В вершинах правильного 17-угольника расположены 17 одинаковых линз. Оптические центры линз находятся точно в вершинах многоугольника, плоскости линз перпендикулярны одной из сторон, примыкающей к линзе. Фокусные расстояния линз равны $F=10~см$ и равны длине стороны 17-угольника. Одну из линз освещают параллельным световым потоком, направленным вдоль ее оптической оси. Оказалось, что один из лучей имеет замкнутую траекторию.
Определите радиус окружности, вписанной в эту траекторию. Рассмотрите два случая: все линзы собирающие; все линзы рассеивающие. Считайте все углы малыми, так что $\sin\alpha \approx \operatorname{tan}\alpha \approx \alpha$.
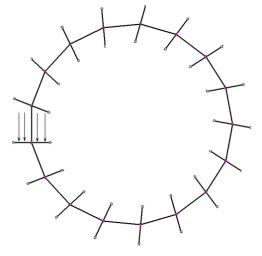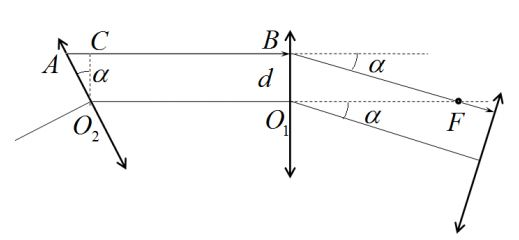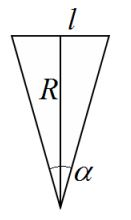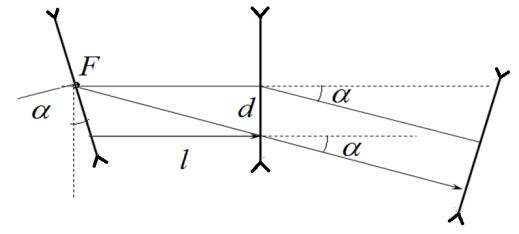
Решение: Рассмотрим луч $AB$ идущий параллельно одной из сторон многоугольника. Чтобы он описал замкнутую траекторию, необходимо, чтобы после преломления в линзе луч шел параллельно следующей стороне. Для этого луч должен отклониться на угол$$\alpha=\frac{2\pi}{17}. \tag{1}$$    В этом случае длина стороны 17-угольника, образуемого траекторией луча будет равна$$l=F-F\operatorname{tg}^2\alpha=F(1-\alpha^2). \tag{5}$$Тогда радиус вписанной окружности $$R=F\frac{1-\alpha^2}{\alpha}=23.4~см. \tag{6}$$
Ответ: Для собирающих линз: $$R=\frac{F(1+\alpha^2)}{\alpha}=30.8~см.$$Для рассеивающих линз: $$R=F\frac{1-\alpha^2}{\alpha}=23.4~см. $$
Темы:
T, Жаутыковские